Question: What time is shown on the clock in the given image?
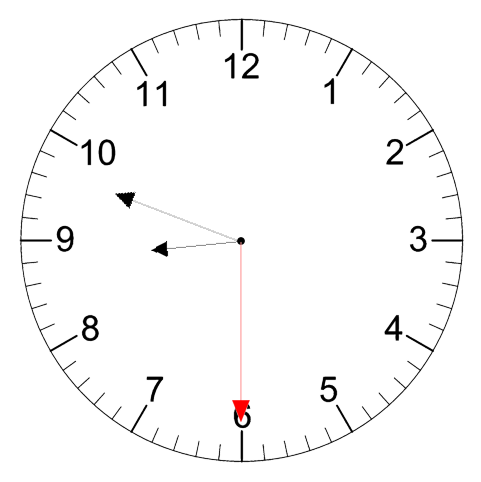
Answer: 08:48:30